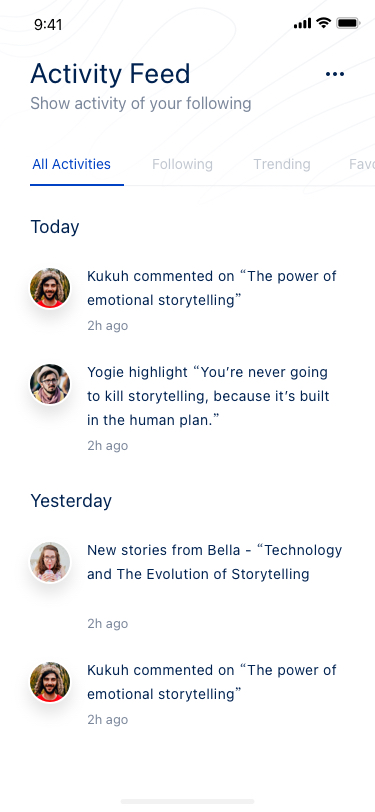
Text in this UI design:
Activity Feed
Show activity of your following
All Activities
Following
Trending
Favorite
Today
Kukuh commented on “The power of emotional storytelling”
2h ago
Yogie highlight “You’re never going to kill storytelling, because it’s built in the human plan.”
2h ago
Yesterday
New stories from Bella - “Technology and The Evolution of Storytelling
2h ago
Kukuh commented on “The power of emotional storytelling”
2h ago